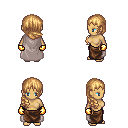
a pixel art fantasy rpg character, female body template, human, tanned skin, gray cape, robe skirt, light blonde right-swept hairstyle, gold gloves, four views (front, back, left, right), 2x2 character sprite sheet, small pixel art, hard edges, no anti-aliasing